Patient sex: F
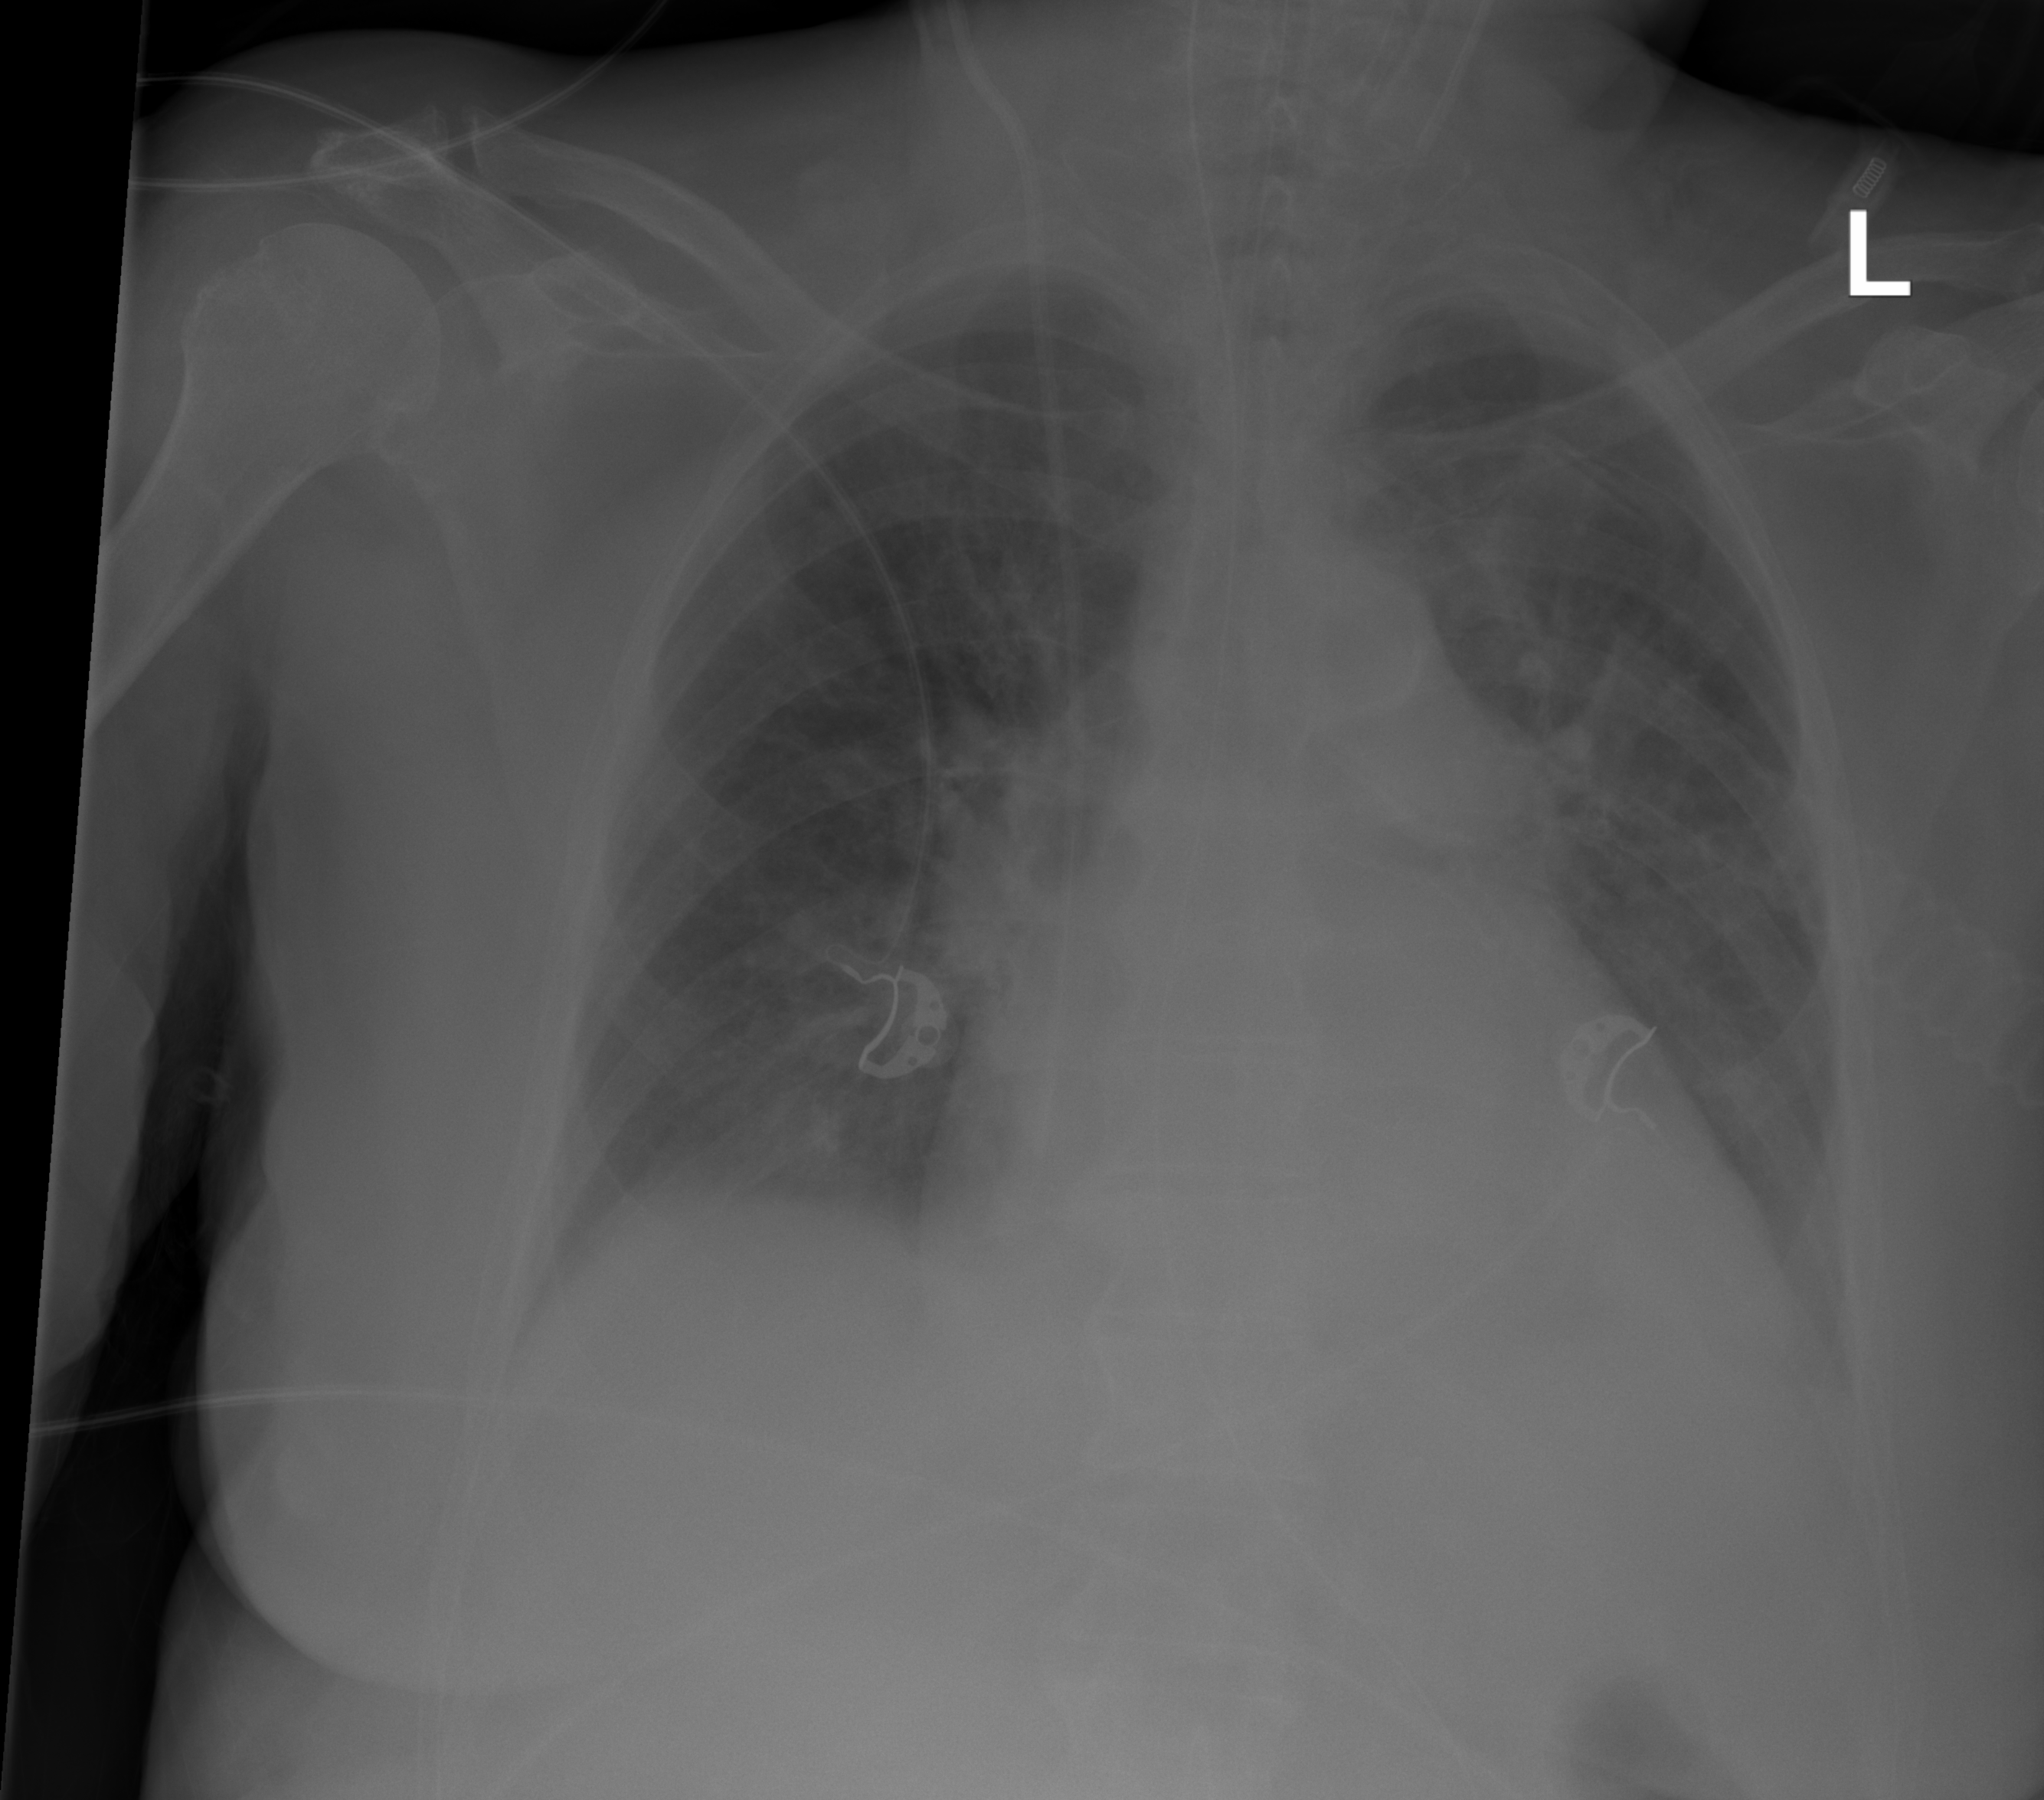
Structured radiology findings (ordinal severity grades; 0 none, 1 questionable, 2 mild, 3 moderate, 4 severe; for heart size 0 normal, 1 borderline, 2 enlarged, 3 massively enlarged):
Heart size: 2
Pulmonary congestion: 2
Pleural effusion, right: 0
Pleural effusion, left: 2
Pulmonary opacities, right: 0
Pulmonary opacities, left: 0
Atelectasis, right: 2
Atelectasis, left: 2